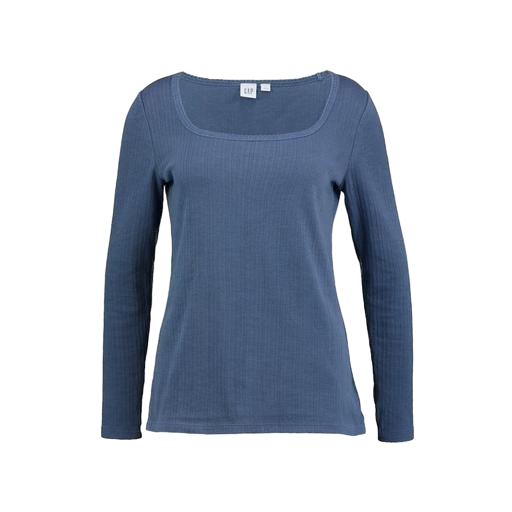
blue still long-sleeved top, blue scoop-neck long-sleeve t-shirt, blue iconic women's long-sleeved t-shirt, white background